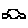
Label: car